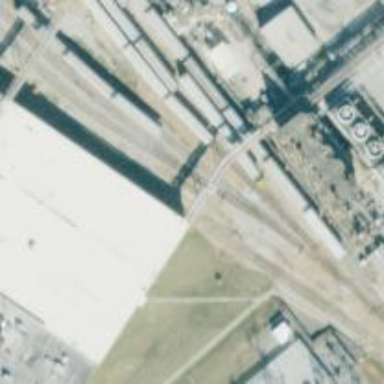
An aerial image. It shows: Rail spur service.